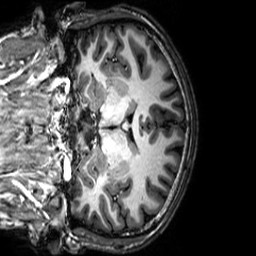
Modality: T1w
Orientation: coronal